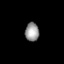
Tissue: prostate
Cell type: Myeloid cells
Senescence score: 0.8298
Nuclear area (px): 255
Mean DAPI intensity: 149.278